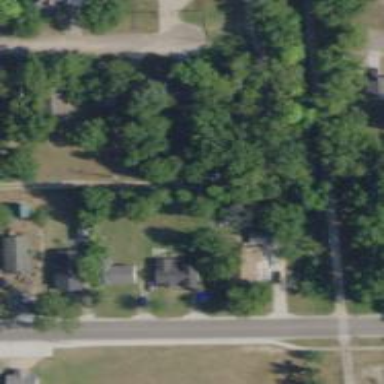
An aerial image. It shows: Alley classified as service road.